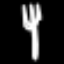
Label: fork